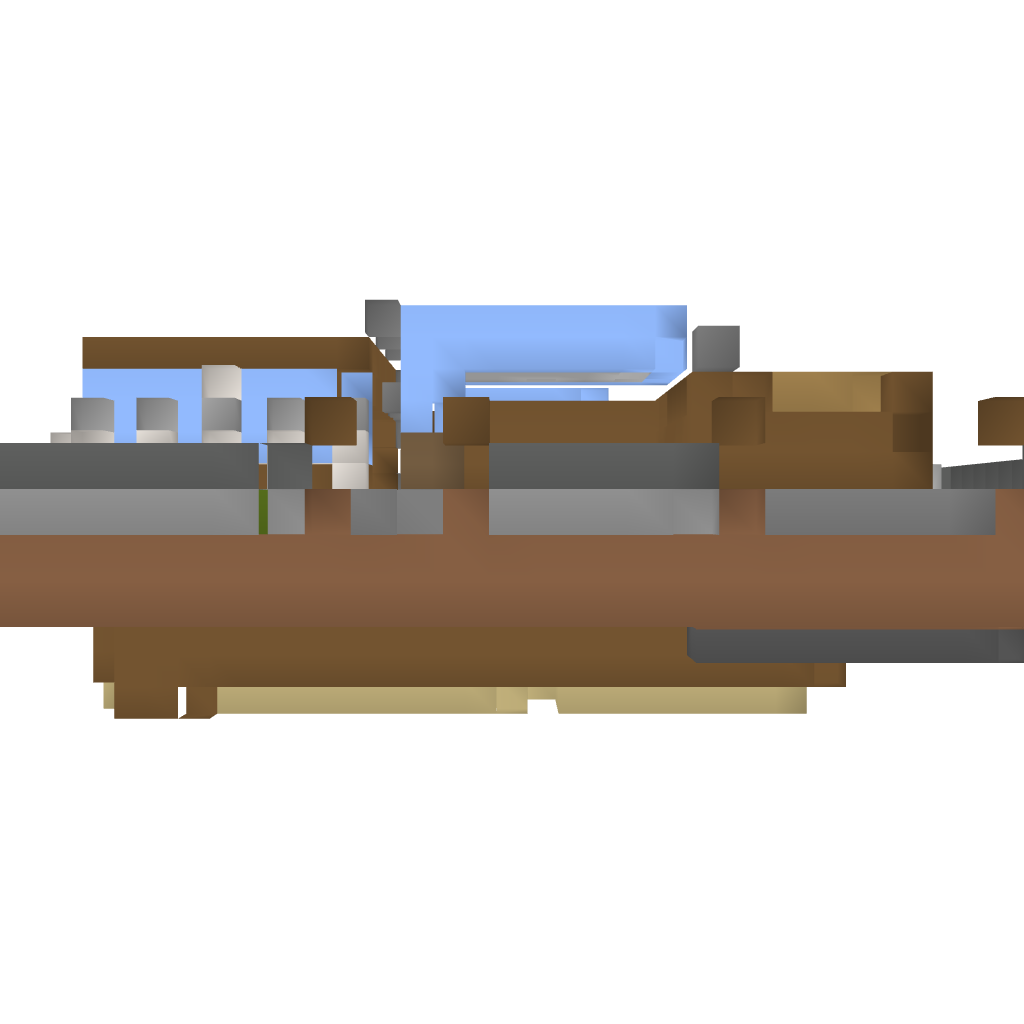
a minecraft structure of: Modern House 3